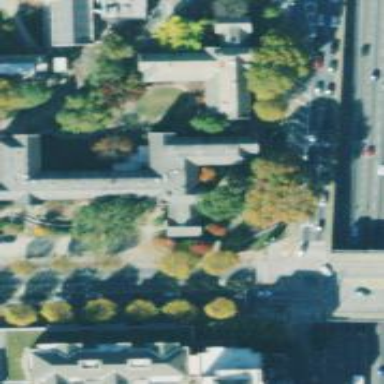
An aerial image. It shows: Dormitory known as Residence Halls at Georgia Tech.